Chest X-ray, PA view. Patient: 62 years old, sex F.
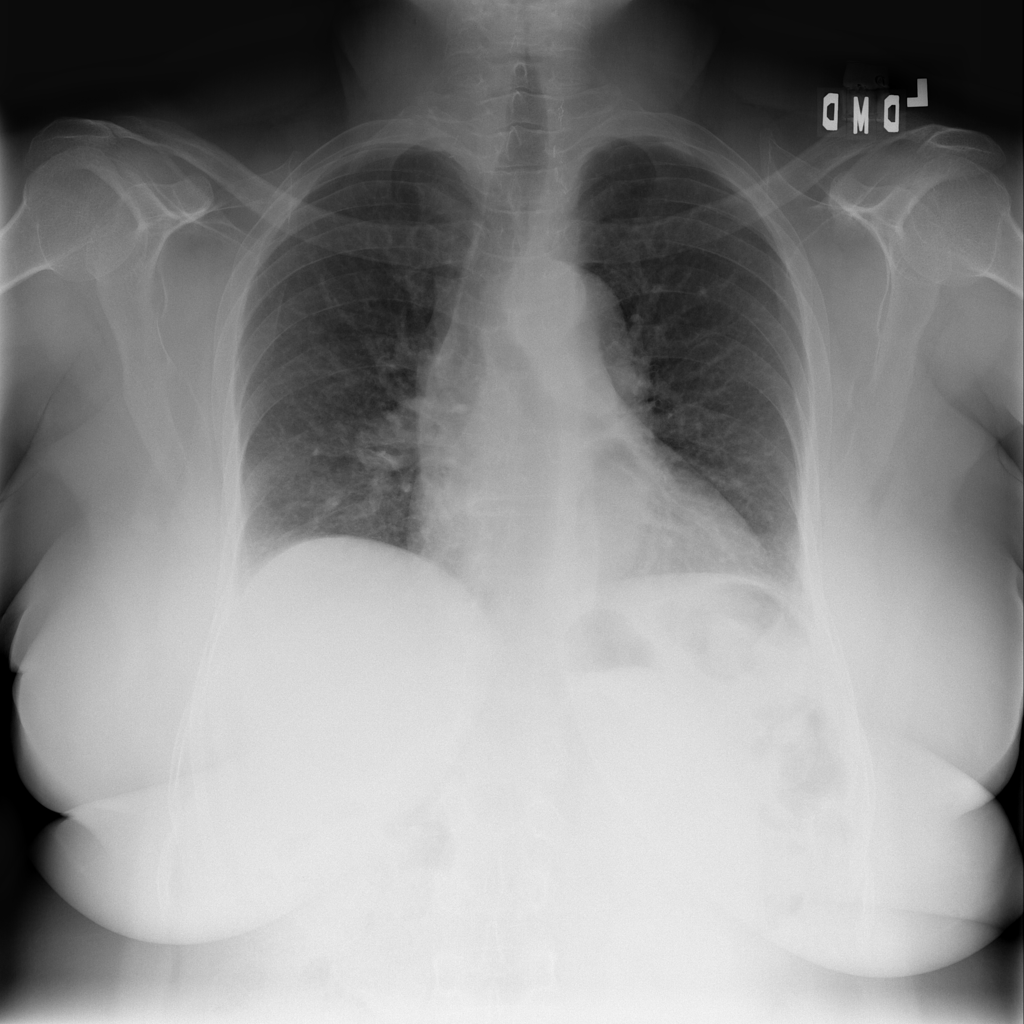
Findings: No Finding